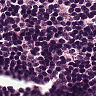
Metastatic tissue present: no